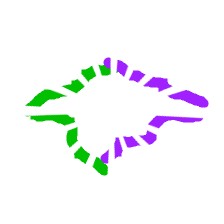
Shape: rhombus